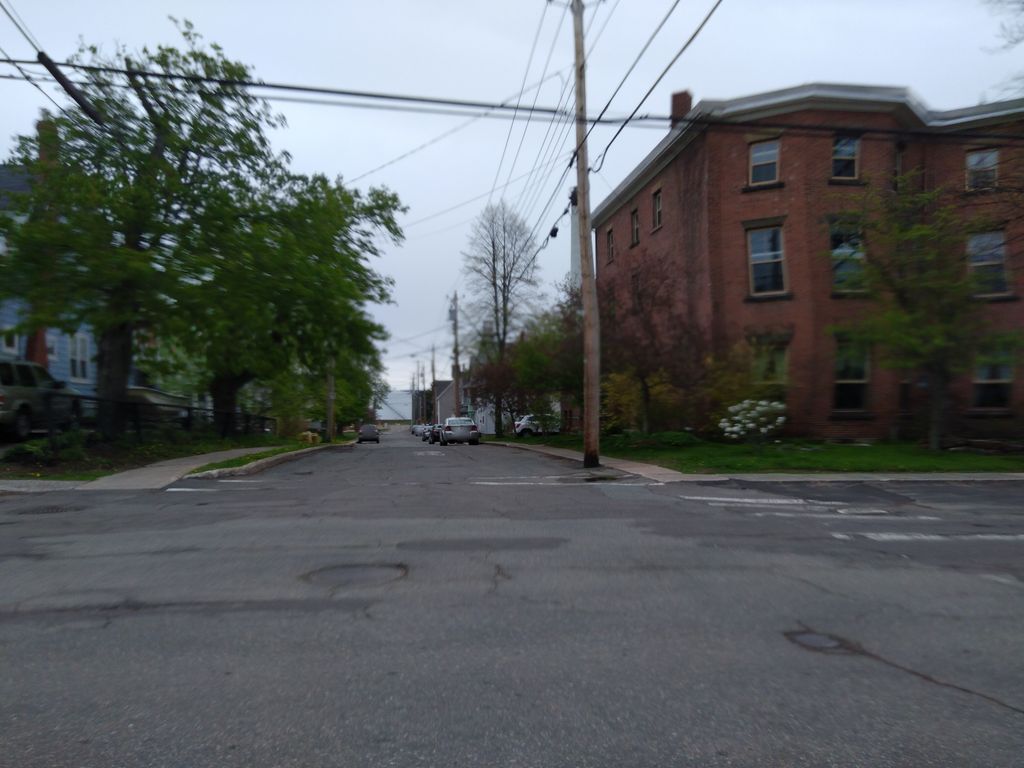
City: charlottetown